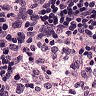
Metastatic tissue present: no